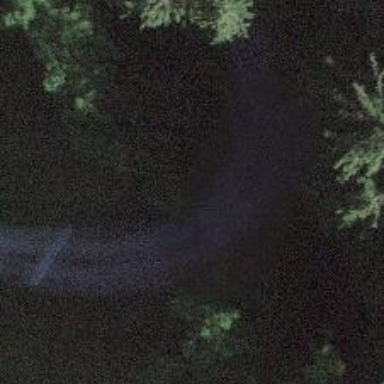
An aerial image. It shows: Culvert tunnel.